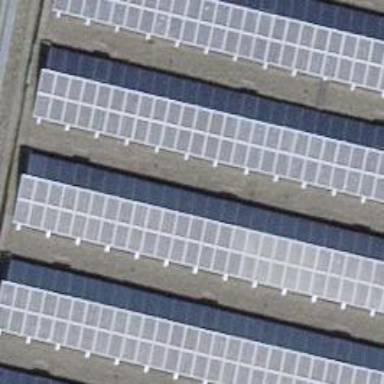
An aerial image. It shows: Solar power generator using photovoltaic method with solar photovoltaic panel types.